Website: home-depot
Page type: receipt
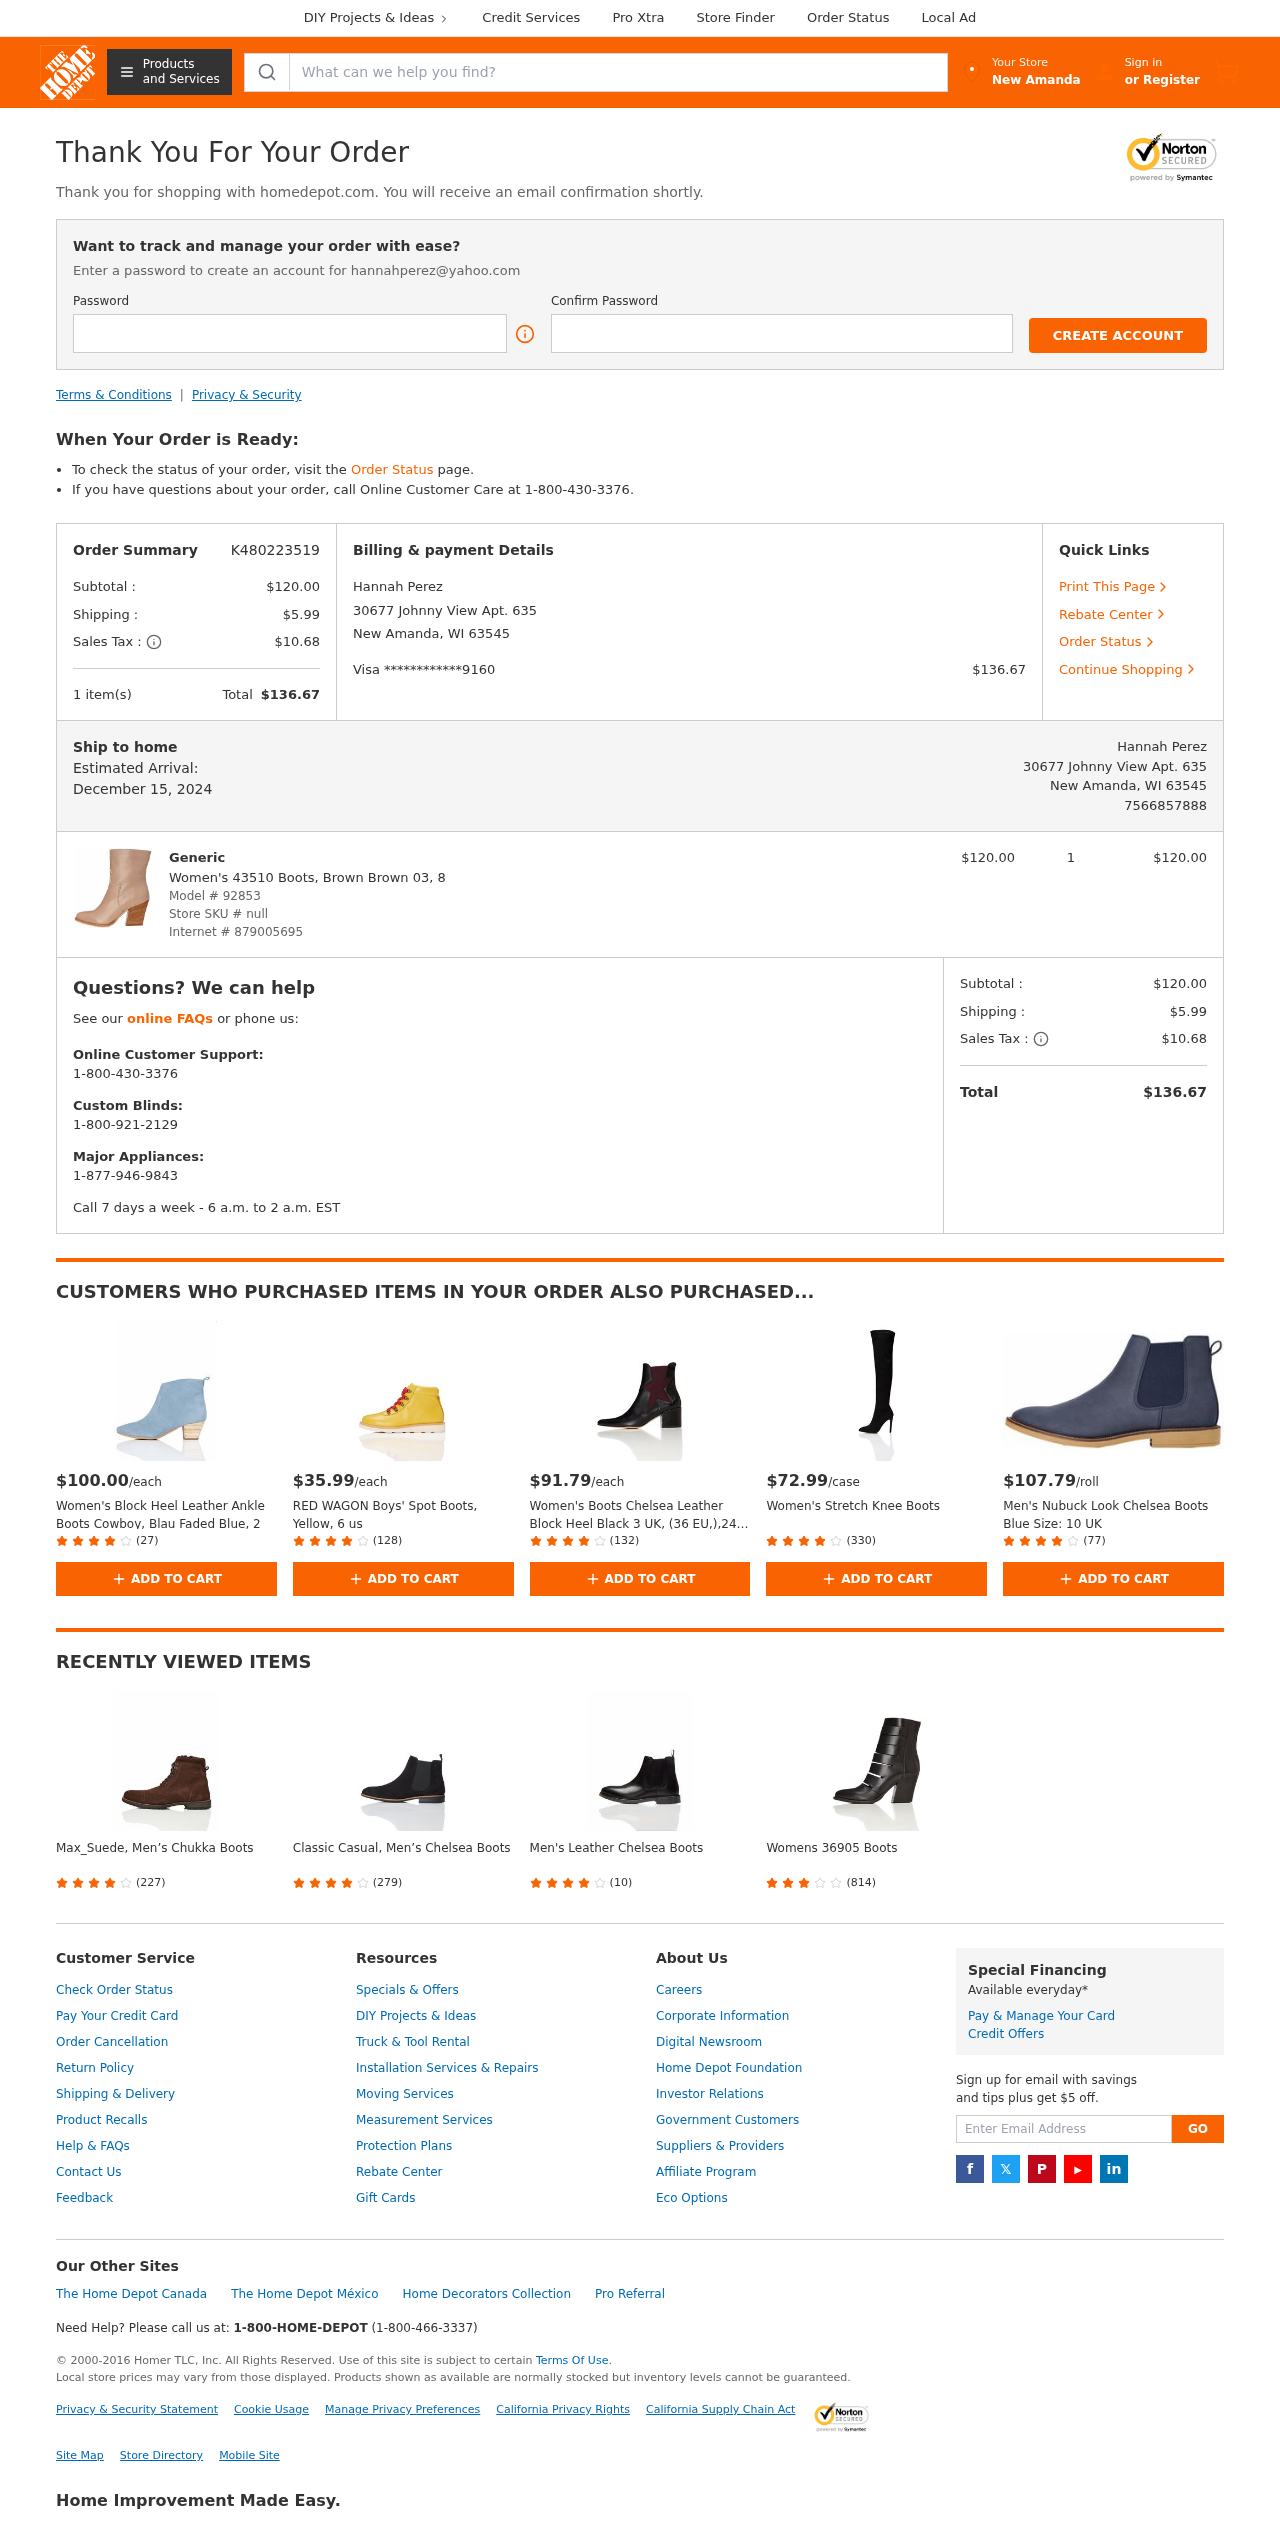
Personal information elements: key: PII_CARD_LAST4
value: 9160
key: PII_CARD_TYPE
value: Visa
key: PII_CITY
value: New Amanda
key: PII_EMAIL
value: hannahperez@yahoo.com
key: PII_FULLNAME
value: Hannah Perez
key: PII_PHONE
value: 7566857888
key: PII_STREET
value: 30677 Johnny View Apt. 635
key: PII_CITY_STATE_ZIP
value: New Amanda, WI 63545
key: PII_FULLNAME2
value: Hannah Perez
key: PII_POSTCODE
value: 63545
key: PII_STATE_ABBR
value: WI
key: PII_POSTCODE_FULL
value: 63545
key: PII_CITY_STATE
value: New Amanda, WI
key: PII_POSTCODE_NUMERIC
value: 63545
Product elements: key: PRODUCT1_BRAND
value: Generic
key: PRODUCT1_NAME
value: Women's 43510 Boots, Brown Brown 03, 8
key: PRODUCT1_PRICE
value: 120
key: PRODUCT1_QUANTITY
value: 1
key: PRODUCT2_PRICE
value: $100.00
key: PRODUCT2_NAME
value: Women's Block Heel Leather Ankle Boots Cowboy, Blau Faded Blue, 2
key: PRODUCT2_NUM_RATINGS
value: (27)
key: PRODUCT3_PRICE
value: $35.99
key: PRODUCT3_NAME
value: RED WAGON Boys' Spot Boots, Yellow, 6 us
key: PRODUCT3_NUM_RATINGS
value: (128)
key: PRODUCT4_PRICE
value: $91.79
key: PRODUCT4_NAME
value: Women's Boots Chelsea Leather Block Heel Black 3 UK, (36 EU,),24-05-01
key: PRODUCT4_NUM_RATINGS
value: (132)
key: PRODUCT5_PRICE
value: $72.99
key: PRODUCT5_NAME
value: Women's Stretch Knee Boots
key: PRODUCT5_NUM_RATINGS
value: (330)
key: PRODUCT6_PRICE
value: $107.79
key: PRODUCT6_NAME
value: Men's Nubuck Look Chelsea Boots Blue Size: 10 UK
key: PRODUCT6_NUM_RATINGS
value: (77)
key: PRODUCT7_NAME
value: Max_Suede, Men’s Chukka Boots
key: PRODUCT7_NUM_RATINGS
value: (227)
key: PRODUCT8_NAME
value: Classic Casual, Men’s Chelsea Boots
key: PRODUCT8_NUM_RATINGS
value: (279)
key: PRODUCT9_NAME
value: Men's Leather Chelsea Boots
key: PRODUCT9_NUM_RATINGS
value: (10)
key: PRODUCT10_NAME
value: Womens 36905 Boots
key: PRODUCT10_NUM_RATINGS
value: (814)
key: PRODUCT_MODEL_NUMBER
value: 92853
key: PRODUCT_INTERNET_NUMBER
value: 879005695
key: PRODUCT1_LINE_TOTAL
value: $120.00
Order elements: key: ORDER_ID
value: K480223519
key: ORDER_SUBTOTAL
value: $120.00
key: ORDER_SHIPPING_COST
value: $5.99
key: ORDER_TAX
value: $10.68
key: ORDER_NUM_ITEMS
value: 1 item(s)
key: ORDER_TOTAL
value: $136.67
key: ORDER_DELIVERY_DATE
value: December 15, 2024
Search elements: key: HEADER_SEARCH
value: What can we help you find?
Other elements: key: STORE_SKU
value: null